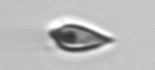
Label: Oxytoxum